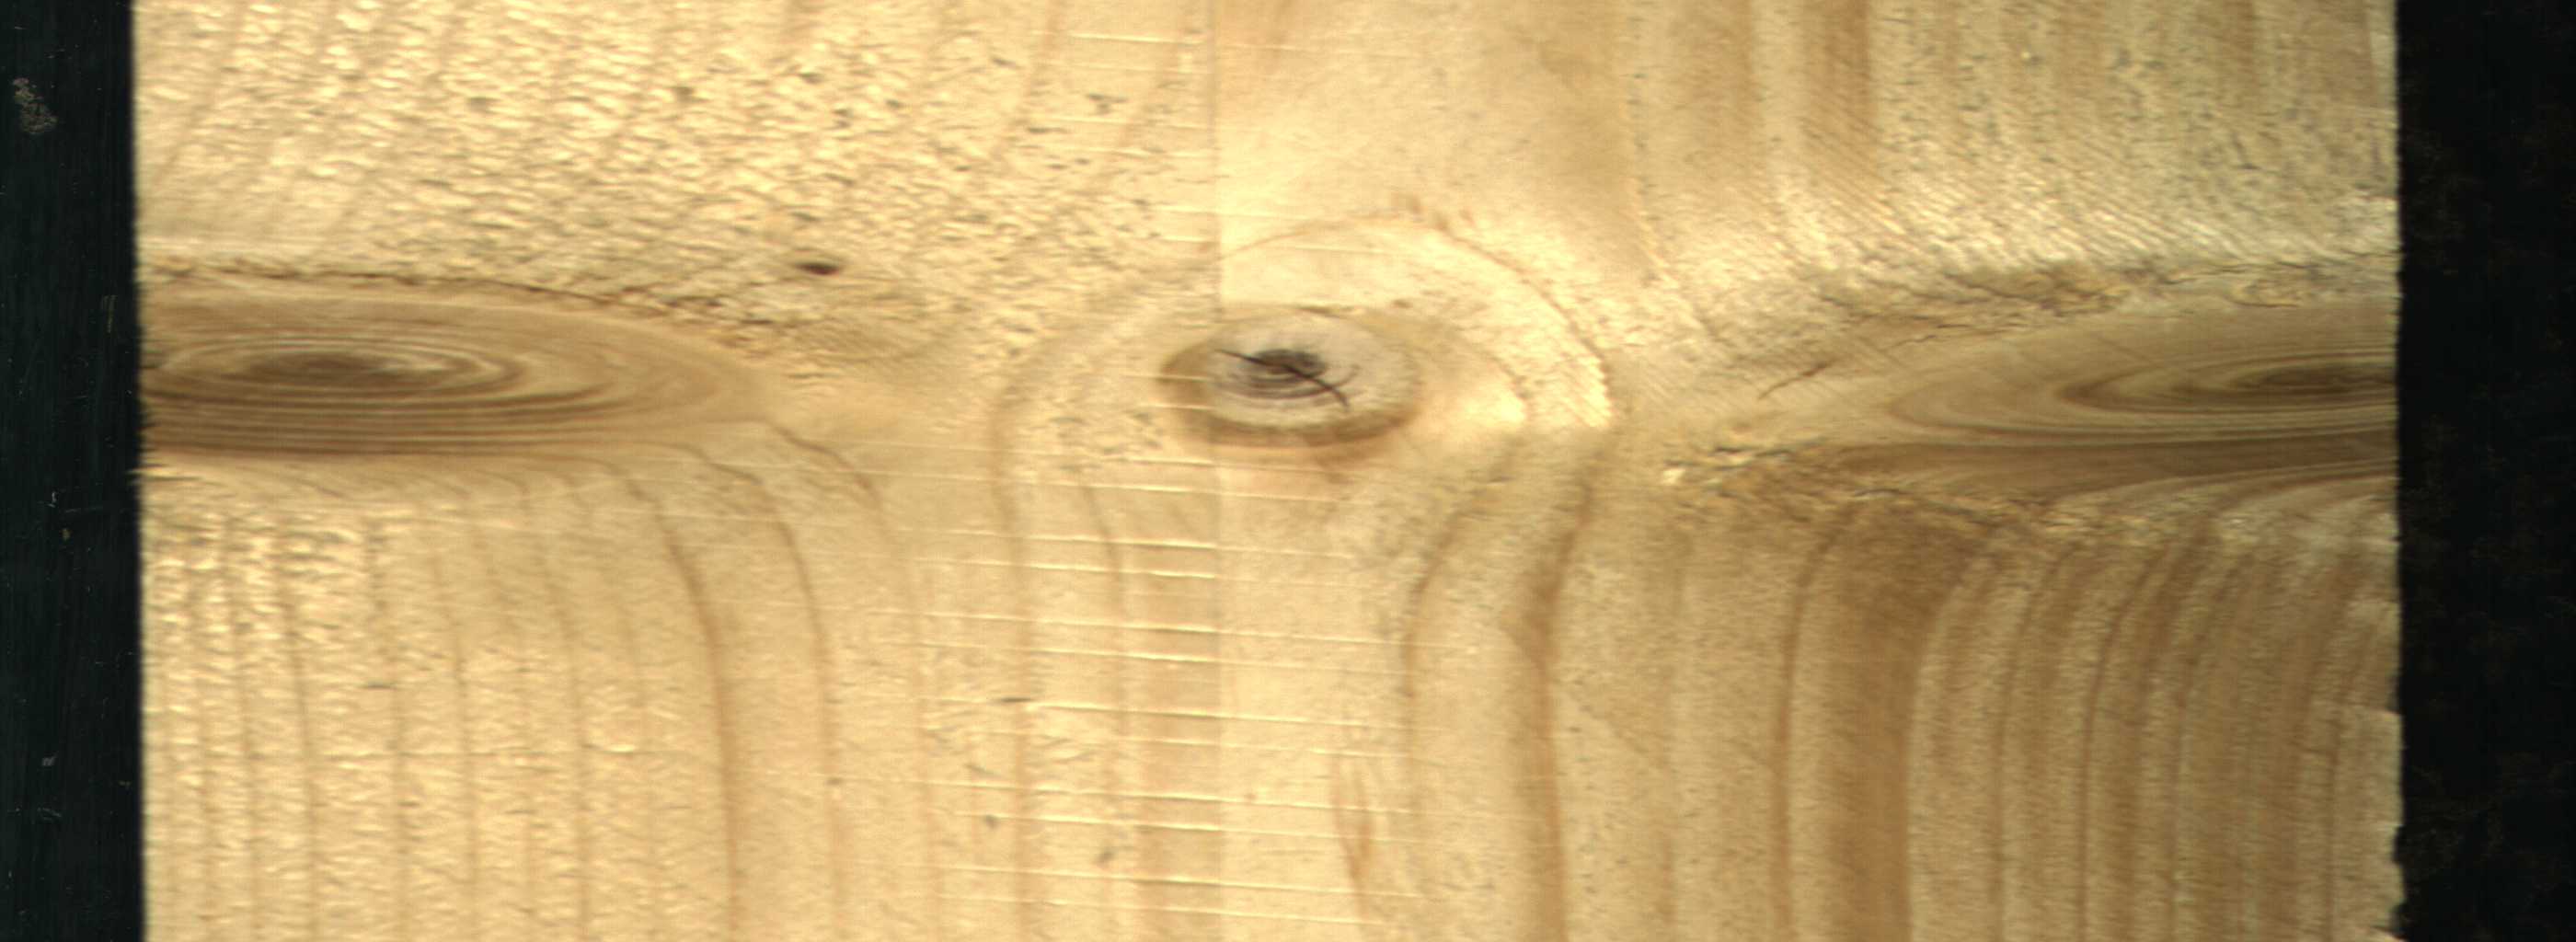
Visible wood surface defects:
knot_with_crack
Live_Knot
Live_Knot
Live_Knot